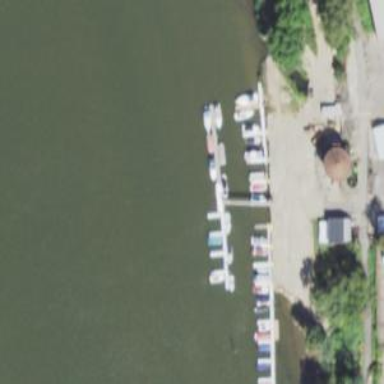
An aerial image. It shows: Pier with mooring facilities.